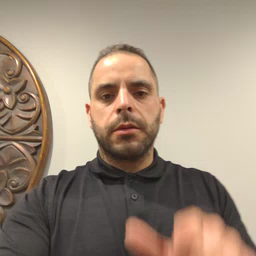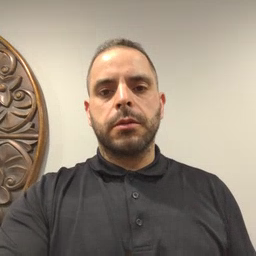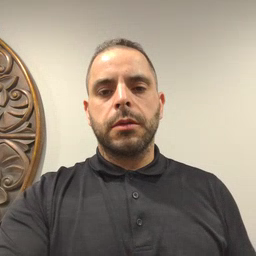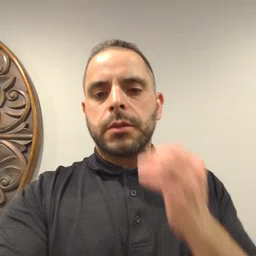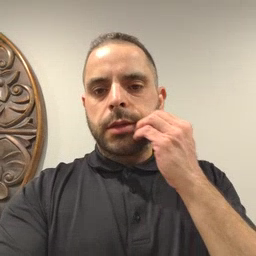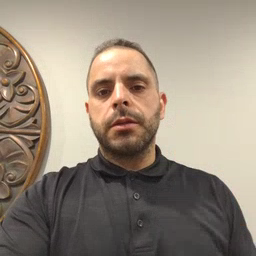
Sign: kiss